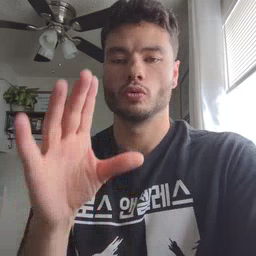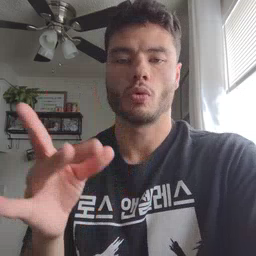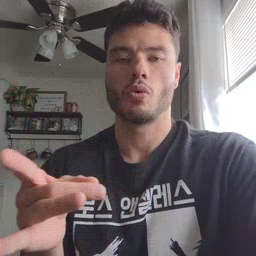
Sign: story